Question: I have a custom animated UIViewController transition, and it seems that there is a bug in iOS that screws up the layout in landscape orientation. In the main animation method, i'm given a mix of landscape and portrait views. (In portrait the views are all portrait, so no problem.)
'''
- (void)animateTransition:(id <UIViewControllerContextTransitioning>)transitionContext;
{
UIViewController* toViewController = [transitionContext viewControllerForKey:UITransitionContextToViewControllerKey];
UIViewController* fromViewController = [transitionContext viewControllerForKey:UITransitionContextFromViewControllerKey];
UIView *containerView = [transitionContext containerView];
// fromViewController.view => landscape, transform
// toViewController.view => portrait, transform
// containerView => portrait, no transform
[containerView addSubview:toViewController.view];
// ...animation... //
}
'''
I know that the 'frame' property is not reliable when a view has a transform - so I'm guessing this is the root of the problem. In landscape mode, the to/from viewControllers views have a 90 deg clockwise transform [0 -1 1 0]. I've tried using bounds/center to size and position the view, as well removing the transform and then reapplying it, but UIKit fights me and insists on displaying the view as portrait. Annoying!
In the screenshot, the dark grey is the UIWindow background, and the red is the added modal view controller which should cover the whole screen.

Anyone found a workaround?
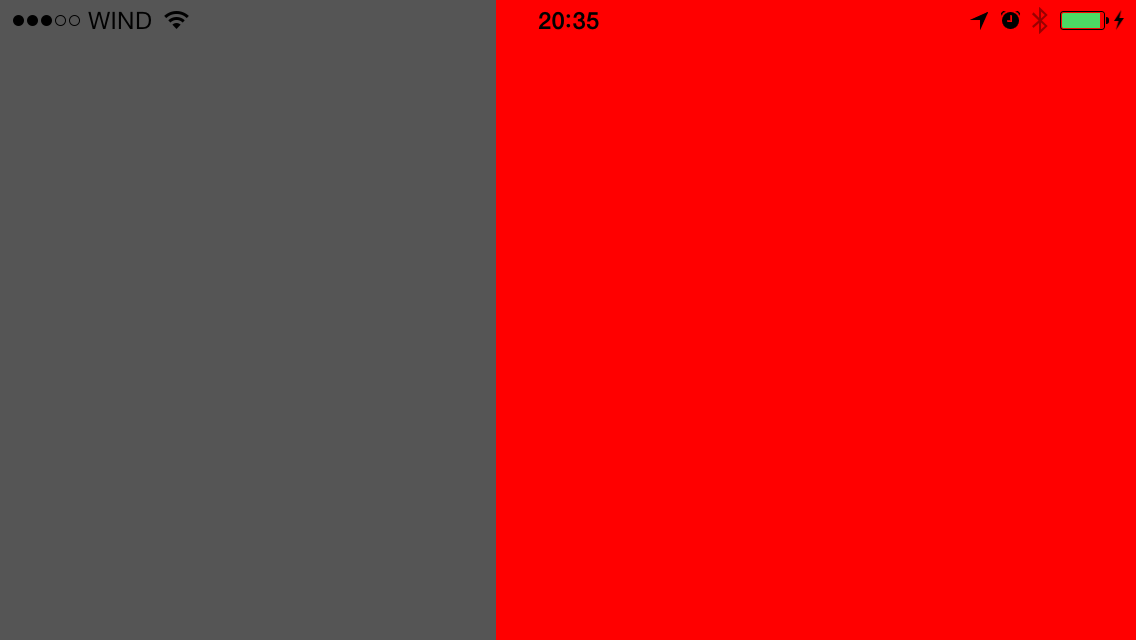
Answer: Ok, the fix is surprisingly simple:
Set the toViewController frame to the container adding the view to the container.
'''
toViewController.view.frame = containerView.frame;
[containerView addSubview:toViewController.view];
'''
There is still a limitation in that you don't know the orientation of the frame. It is portrait initially, but stretched into landscape when it is displayed on screen. If you wanted to slide in the view from the right, in landscape it might slide in from the "top" (or the bottom if viewing the other landscape!)